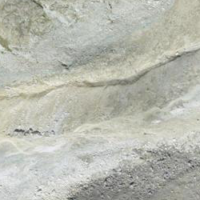
EUNIS habitat code: 48
Species observed at this site:
Geum reptans